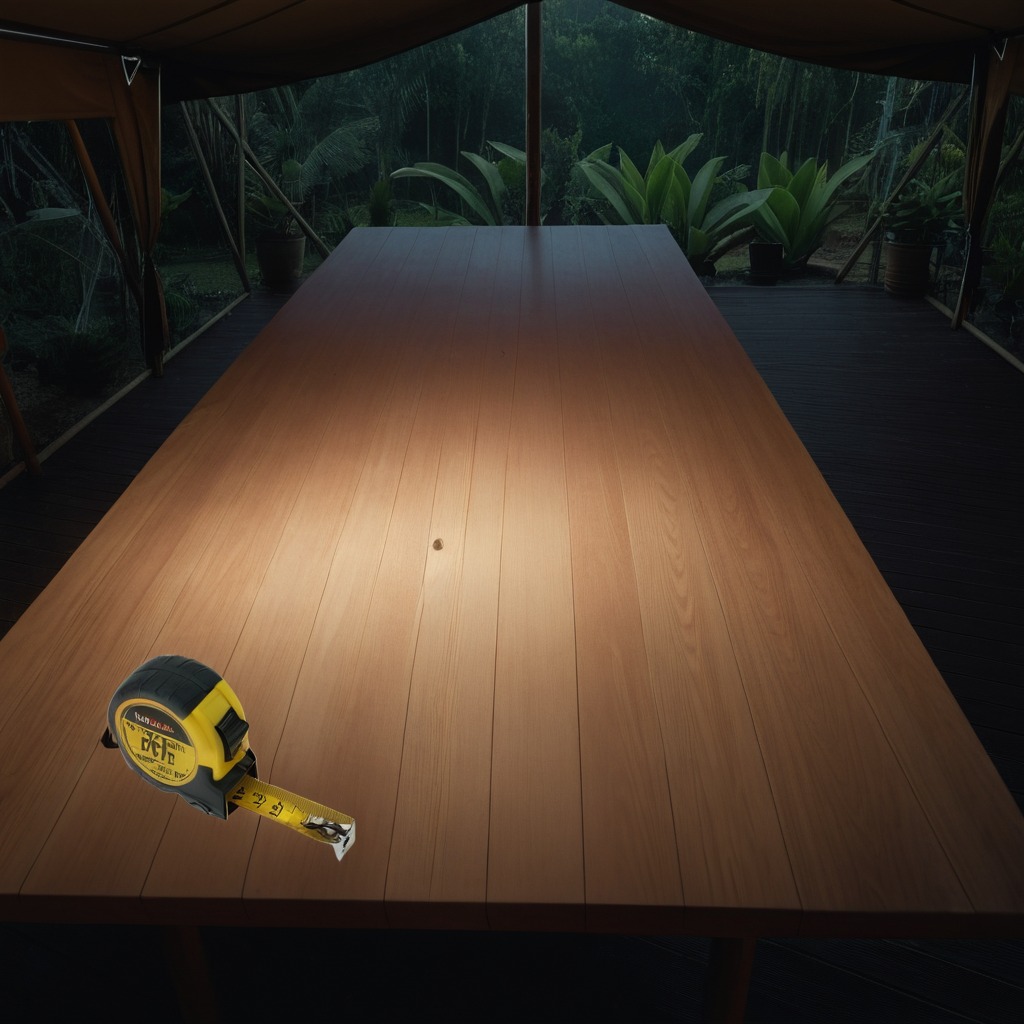
A measuring tape is lying on the wooden table.